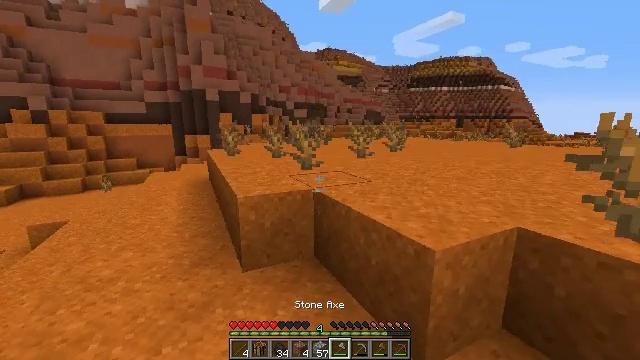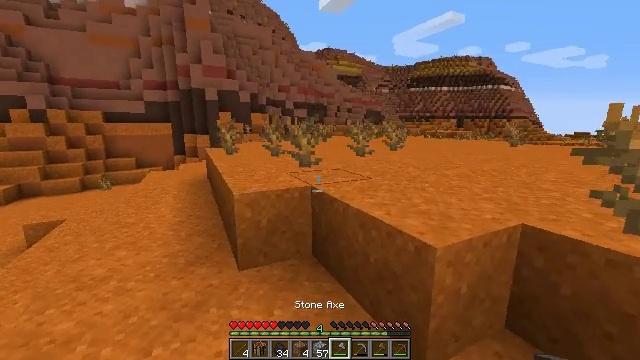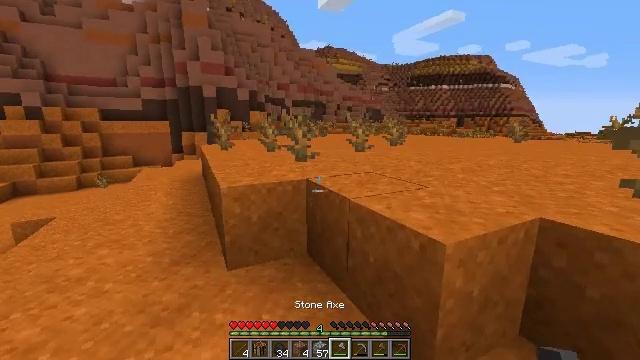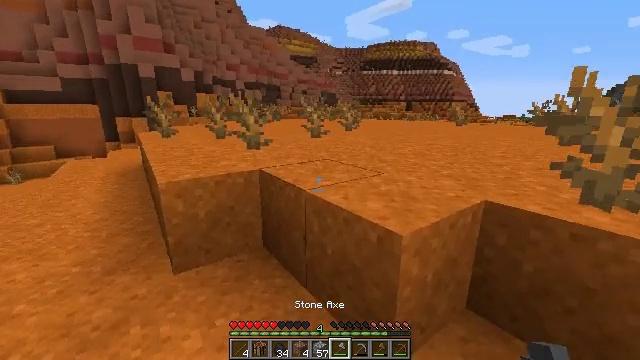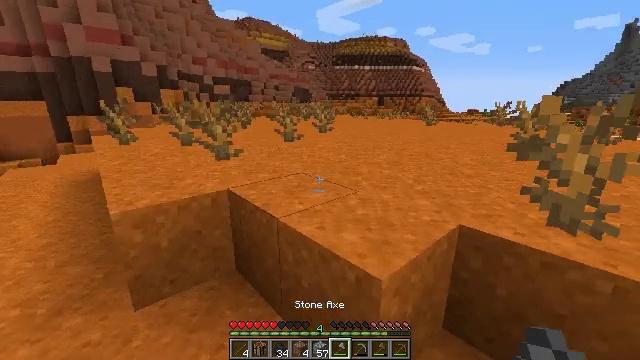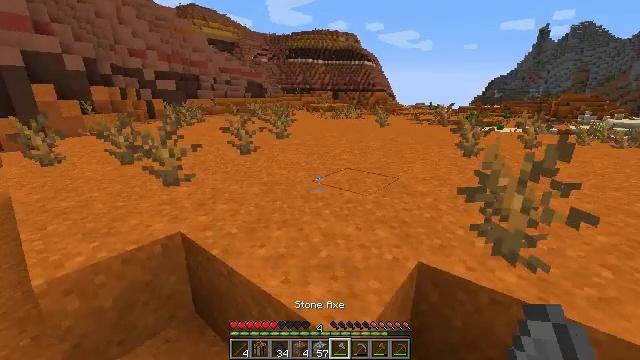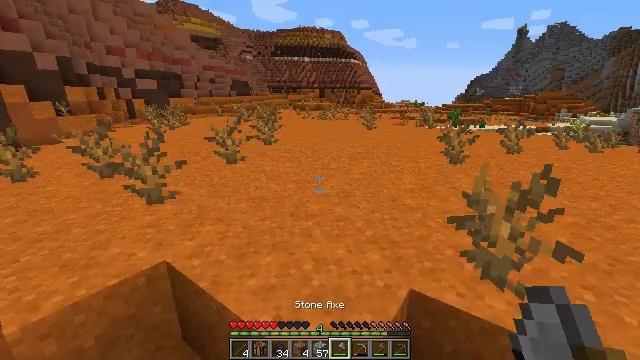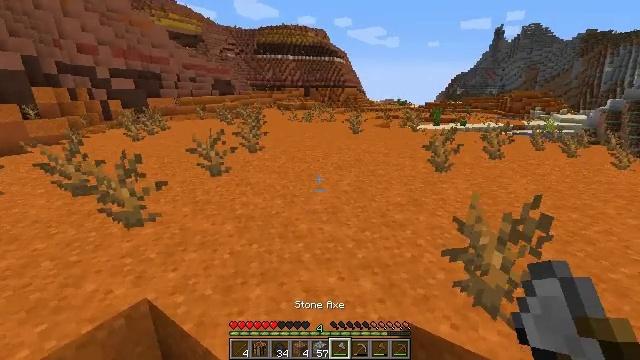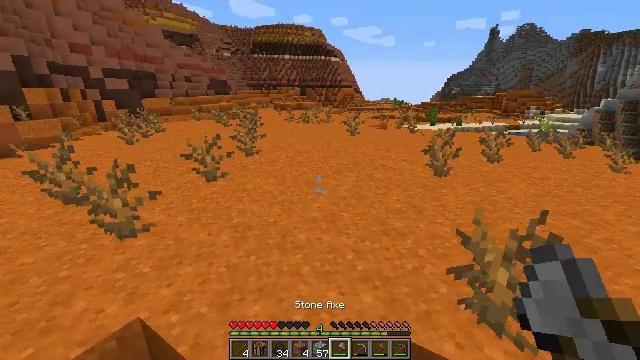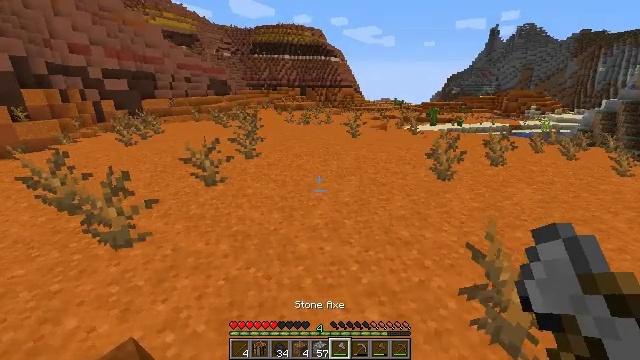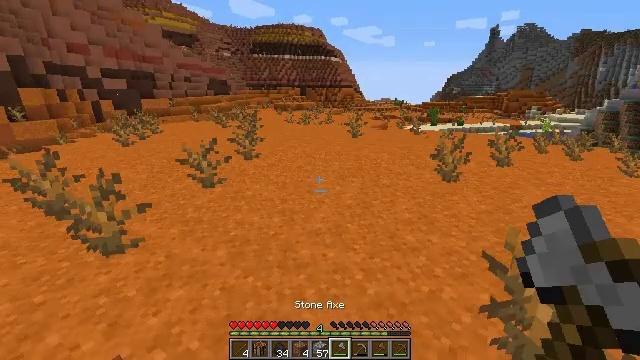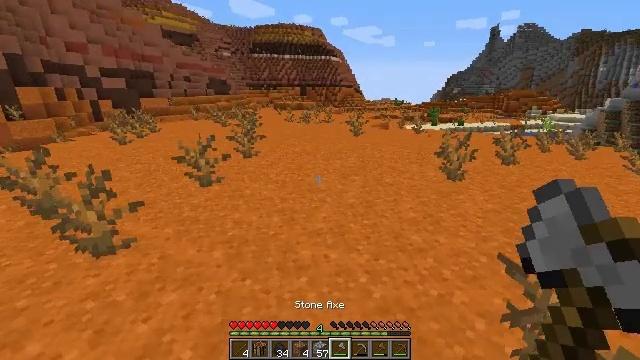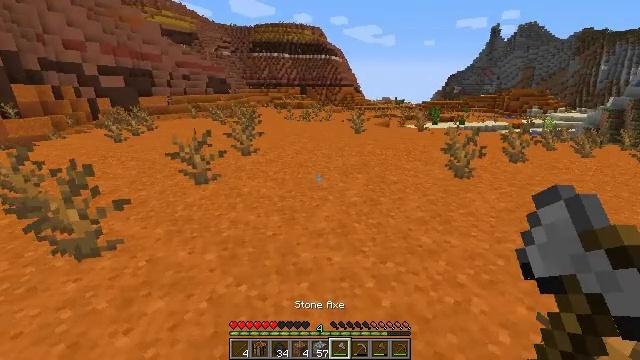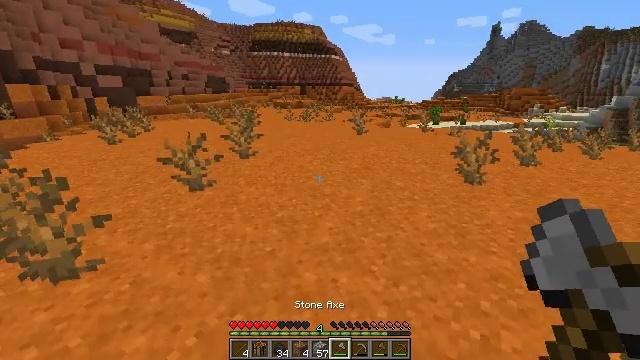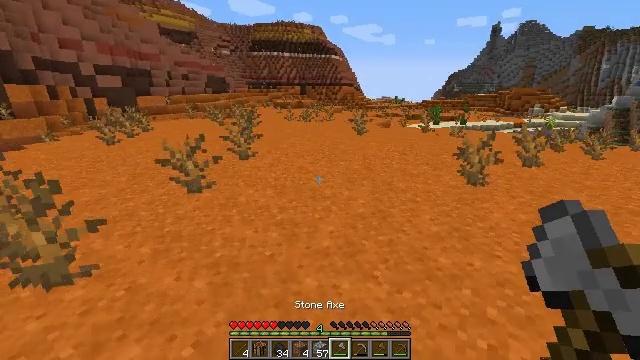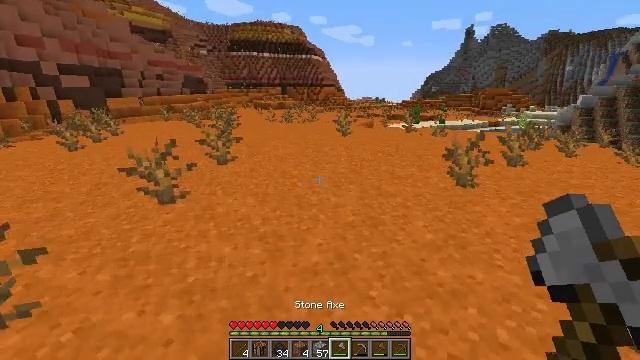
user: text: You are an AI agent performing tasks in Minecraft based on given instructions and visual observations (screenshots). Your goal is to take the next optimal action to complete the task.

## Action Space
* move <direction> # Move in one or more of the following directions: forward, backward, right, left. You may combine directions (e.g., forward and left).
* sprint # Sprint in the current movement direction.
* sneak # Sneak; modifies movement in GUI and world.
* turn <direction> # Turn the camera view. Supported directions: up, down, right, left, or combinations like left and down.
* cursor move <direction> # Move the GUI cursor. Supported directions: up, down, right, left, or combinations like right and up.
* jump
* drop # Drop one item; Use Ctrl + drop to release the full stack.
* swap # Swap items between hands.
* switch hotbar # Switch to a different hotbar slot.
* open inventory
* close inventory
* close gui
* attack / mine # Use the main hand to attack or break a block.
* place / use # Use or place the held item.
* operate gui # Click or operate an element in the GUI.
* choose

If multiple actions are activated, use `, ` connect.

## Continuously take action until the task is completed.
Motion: motion action
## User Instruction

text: Mine the dead bush in the desert.
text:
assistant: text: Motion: move forward
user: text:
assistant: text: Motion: move forward
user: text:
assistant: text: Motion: move forward, turn right and down
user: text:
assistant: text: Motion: move forward, turn right and down, jump
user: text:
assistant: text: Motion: move forward, turn right and down, jump
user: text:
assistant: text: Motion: move forward, turn right, jump
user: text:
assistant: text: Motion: move forward, turn right, jump
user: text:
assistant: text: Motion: move forward, jump
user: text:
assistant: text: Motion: move forward
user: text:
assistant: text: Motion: move forward
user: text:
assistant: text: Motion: move forward
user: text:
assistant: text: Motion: move forward
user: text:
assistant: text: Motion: move forward
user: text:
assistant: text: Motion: move forward
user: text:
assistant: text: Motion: move forward, turn right
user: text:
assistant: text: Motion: move forward, turn right and down
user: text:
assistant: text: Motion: move forward, turn right
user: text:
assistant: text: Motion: move forward
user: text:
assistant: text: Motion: no_op
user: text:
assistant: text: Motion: move forward
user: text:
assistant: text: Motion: move forward
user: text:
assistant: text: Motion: move forward
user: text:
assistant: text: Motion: no_op
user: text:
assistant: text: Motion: no_op
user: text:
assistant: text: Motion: move forward
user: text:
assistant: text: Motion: move forward
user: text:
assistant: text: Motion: move forward
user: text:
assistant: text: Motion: move forward, turn left
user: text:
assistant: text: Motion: move forward, turn left and up
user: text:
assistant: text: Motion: move forward, turn left and up